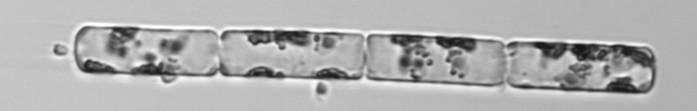
Label: Guinardia_delicatula